Question: In Oracle SQL Developer, some queries are too long to show in one line, so I must use the scroll bar to see the hidden text on the right side.
How can I make Oracle SQL Developer to automatically wrap long query onto a new line?

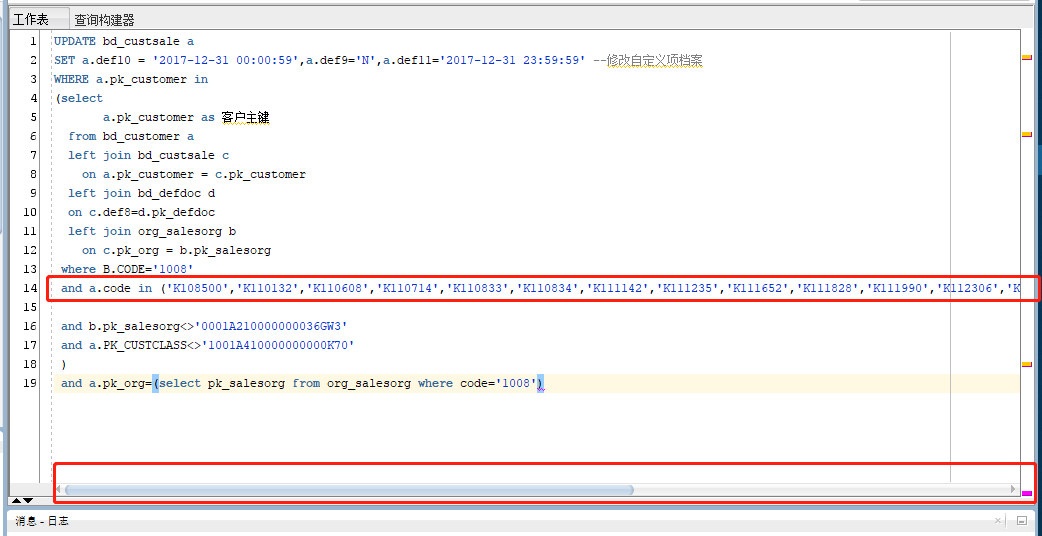
Answer: There is no 'auto transform my code', but we do have the formatter.
The formatter has rules. There is a rule which will control the max length of a line of code.
Set the Max char line width preference in the formatter.
Then format your code (ctrl+F7)
<URL>
It's not absolute, however.
Below is a screenshot of the setting set to 45, also with the visible line gutter set to also 45 (and red), with some formatted code.
Note I've also told the formatter NOT to insert carriage returns before or after commas in a SELECT or FROM.
<URL>
We don't cut the text off, mid word...instead, we force a line break at the next whole word.
What I suggest instead is investigate the preferences around line breaks in general - of which there are MANY.
As you tweak the preferences, you can see your sample code format in real time, so you know what the true effect is.